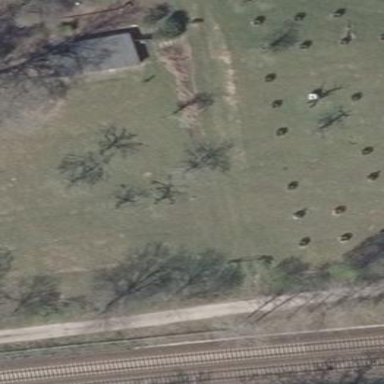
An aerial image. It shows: Orchard.